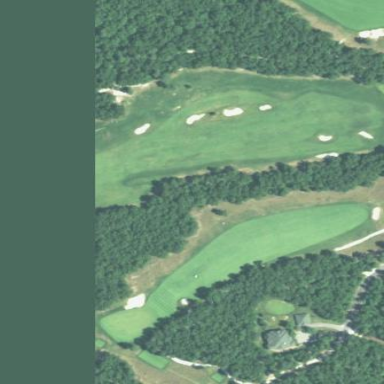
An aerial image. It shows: Grassy area designated as golf fairway.